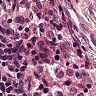
Metastatic tissue present: no